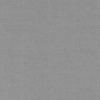
Label: dusty